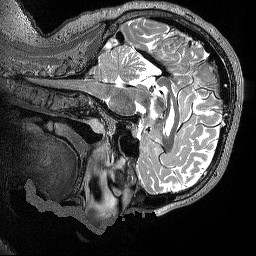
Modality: T2w
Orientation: sagittal
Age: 42
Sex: male
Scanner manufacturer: siemens
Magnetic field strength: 3 T
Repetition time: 3.2 s
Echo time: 0.564 s